Field crop: maize
Growth stage: 2
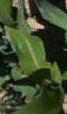
Species: maize